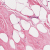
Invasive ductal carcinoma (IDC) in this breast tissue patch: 0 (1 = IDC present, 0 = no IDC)